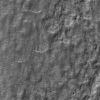
Atmospheric dust classification: not_dusty